Question: I am facing a bit problem with a project which uses bootstrap 2.3.2 framework. Users who has <URL> are unable to see bootstrap modal completely as in below given screenshot:

Steps to replicate the issue. Install ask toolbar for Google chrome {if not installed) or if installed and disabled, enable it. Go to Getbootstrap <URL> and click on button to open the modal. The modal will display as shown in the screenshot.
Google Chrome is injecting an iframe with some css to all the pages (generally, html pages) to display the toolbar as chrome doesn't allow to show as inbuilt toolbar. We can disable the toolbar on window load event using following jquery function
'''
$(window).load(function () {
$('.apn-toolbar').remove();
$('#apn-body-style').remove();
});
'''
However on initiation of bootstrap modal some data attributes being added by the ask toolbar extension, to the modal wrapper div which is preventing to display the modal fully.
The data attributes are as below: '<div id="myModal" class="modal hide fade in" tabindex="-1" role="dialog" aria-labelledby="myModalLabel" aria-hidden="false" style="display: block; top: -138px;" data-apn-tb_demo_v7-toolbar_set="top" data-apn-tb_demo_v7-toolbar_set_top="undefined" data-apn-toolbar-adjusted="-138px">' instead of '<div id="myModal" class="modal hide fade in" tabindex="-1" role="dialog" aria-labelledby="myModalLabel" aria-hidden="false" style="display: block;">'
how to get rid of style 'top' negative value and 'data-apn-tb_demo_v7-toolbar_set="top" data-apn-tb_demo_v7-toolbar_set_top="undefined" data-apn-toolbar-adjusted="-138px"' from the modal or
Because the toolbar is creating some other problems as well. I have fixed top bar and jquery UI tooltips. Also, using 'window.scroll() and scrollTop()' function to fix another div next to top menu bar. if ask toolbar is activated, the scroll method is fixing the div beyond to the top bar. Also, tooltips are getting 31px of top margin of ask toolbar.
I can fix the issue by giving '.modal.fade.in { top: 10% !important;}' hack. But it is not the proper way to do it.
To install ASK Toolbar for chrome, go to <URL> and
click on Download Toolbar button. After downloading, you may need to run the application manually. Finally restart chrome or see for a menu link under chrome wrench (menu at right top side) to activate toolbar.
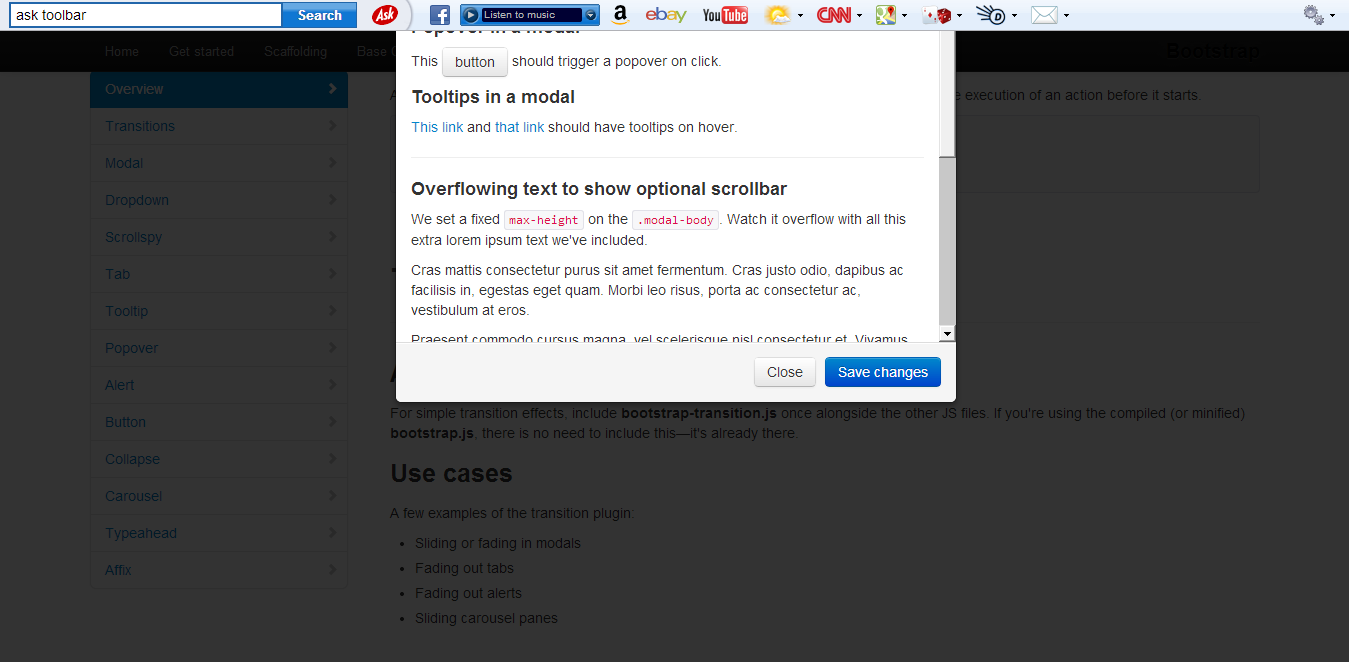
Answer: Ravi,
You can get rid of inline styles added via APN toolbar with following scripts. You have to call this script on modal shown function.
'''
$('#myModal').on('shown', function () {
$(".modal").css("top", "");
})
'''
Passing null ("") value to "TOP" CSS property, jQuery will remove that from the given selector.
I couldn't replicate this on JSFiddle as Result aria is iframe. Here you can download working version: <URL>
I tried to remove those attributes as well, like:
'''
$(".modal").removeAttr("data-apn-toolbar-adjusted data-apn-tb_demo_v7-toolbar_set data-apn-tb_demo_v7-toolbar_set_top");
'''
But as soon as you remove these - apn toolbar again adds it with newly calculated styles. So better not to remove those attributes but only the "TOP" value.
Let me know your result!